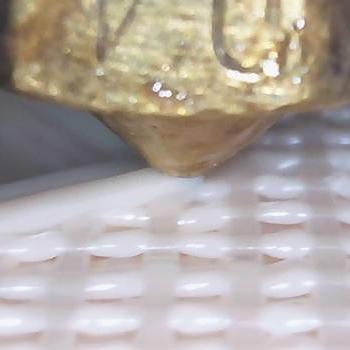
Flow rate: 212%